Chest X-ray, PA view. Patient: 14 years old, sex M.
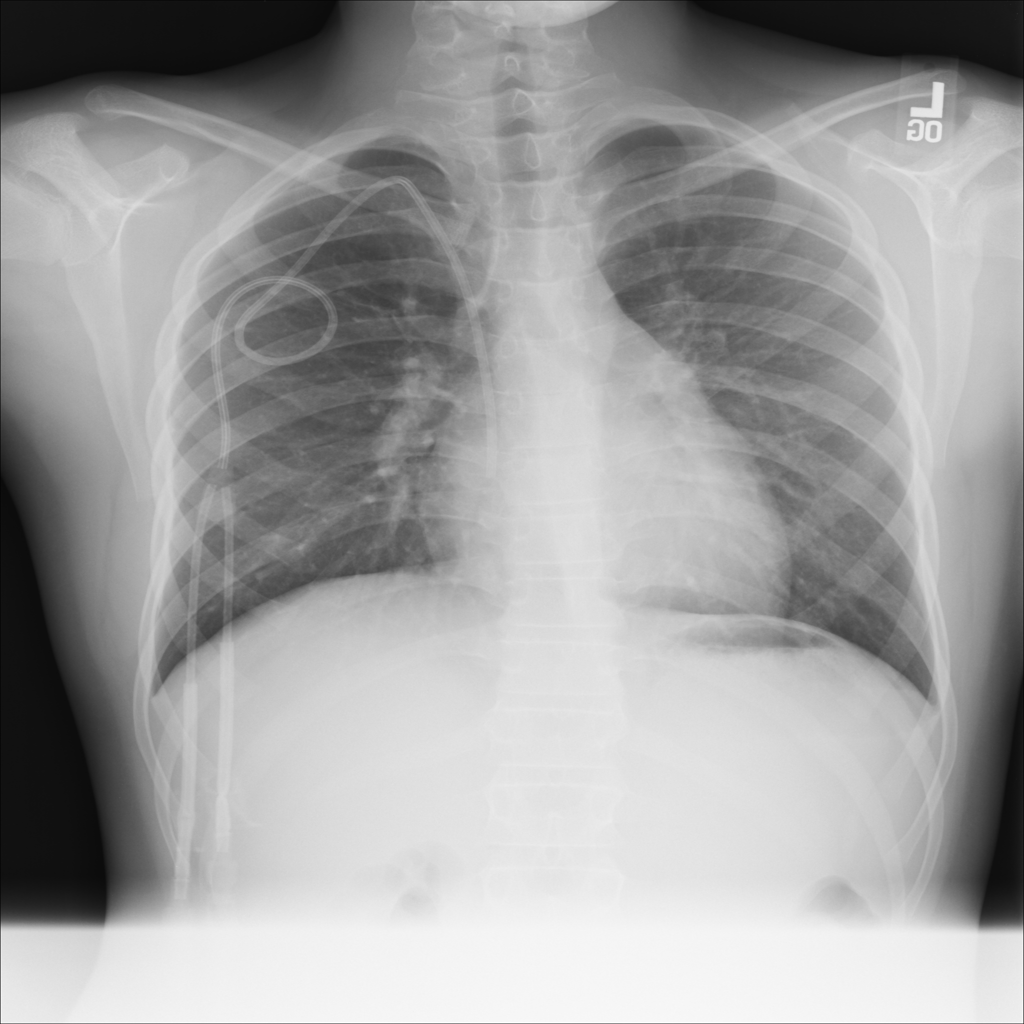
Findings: No Finding